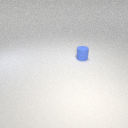
small blue rubber cylinder